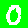
Digit: 0